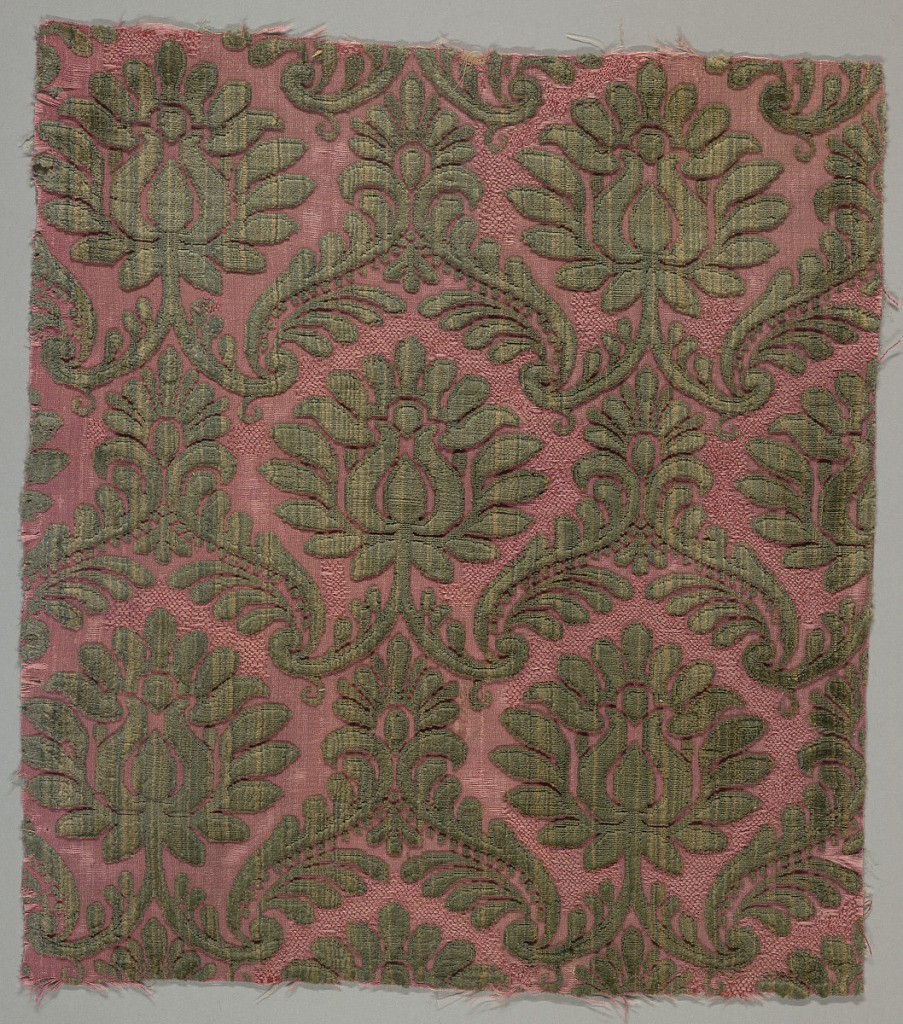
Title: Fragment
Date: early 17th century
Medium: silk Technique: cut supplementary warp pile (velvet) in a woven foundation
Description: Fragment of cut dark green velvet pile in a stylized symmetrically placed repeated floral and foliated motif against a red ground.